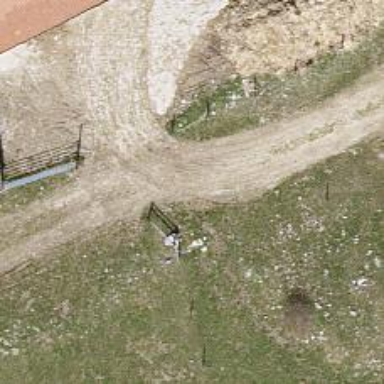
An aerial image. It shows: Unpaved track road.